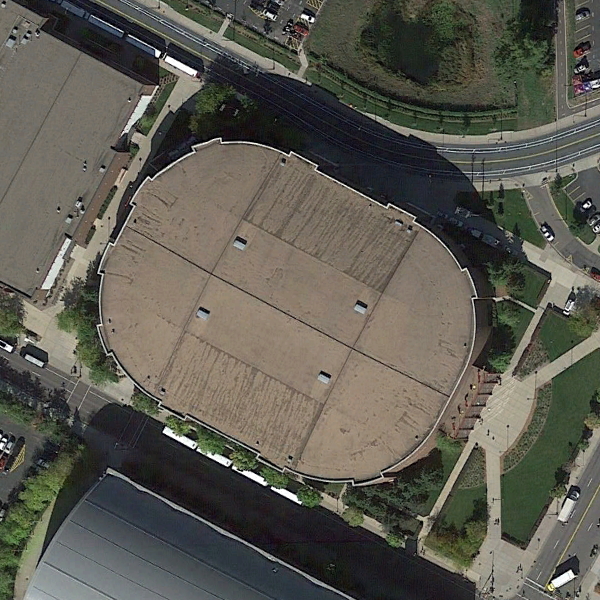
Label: Center